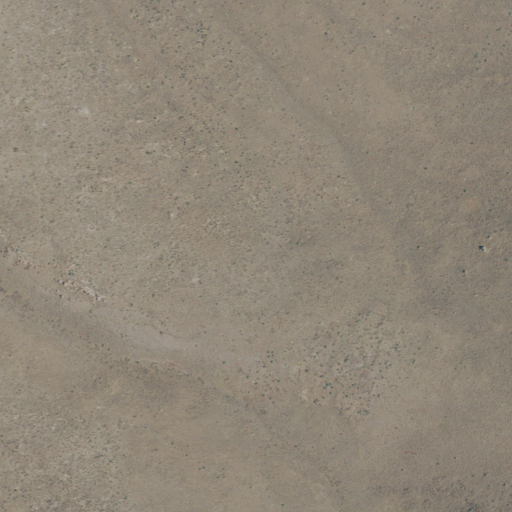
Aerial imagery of valley in Oregon named Macs Draw containing shrub and grassland